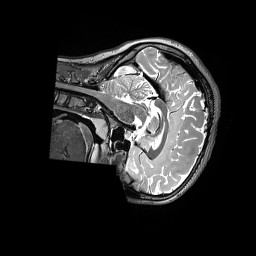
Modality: T2w
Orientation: sagittal
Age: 17
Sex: female
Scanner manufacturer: siemens
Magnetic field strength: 3 T
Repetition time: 3.2 s
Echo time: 0.564 s